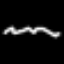
Label: squiggle